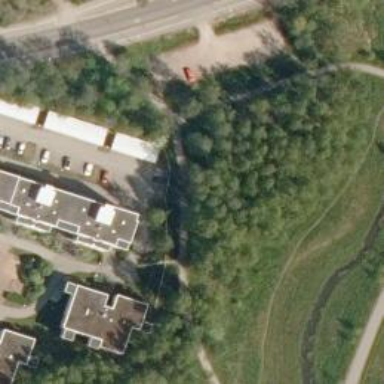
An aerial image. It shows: Footway designated for Nordic skiing.